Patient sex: F
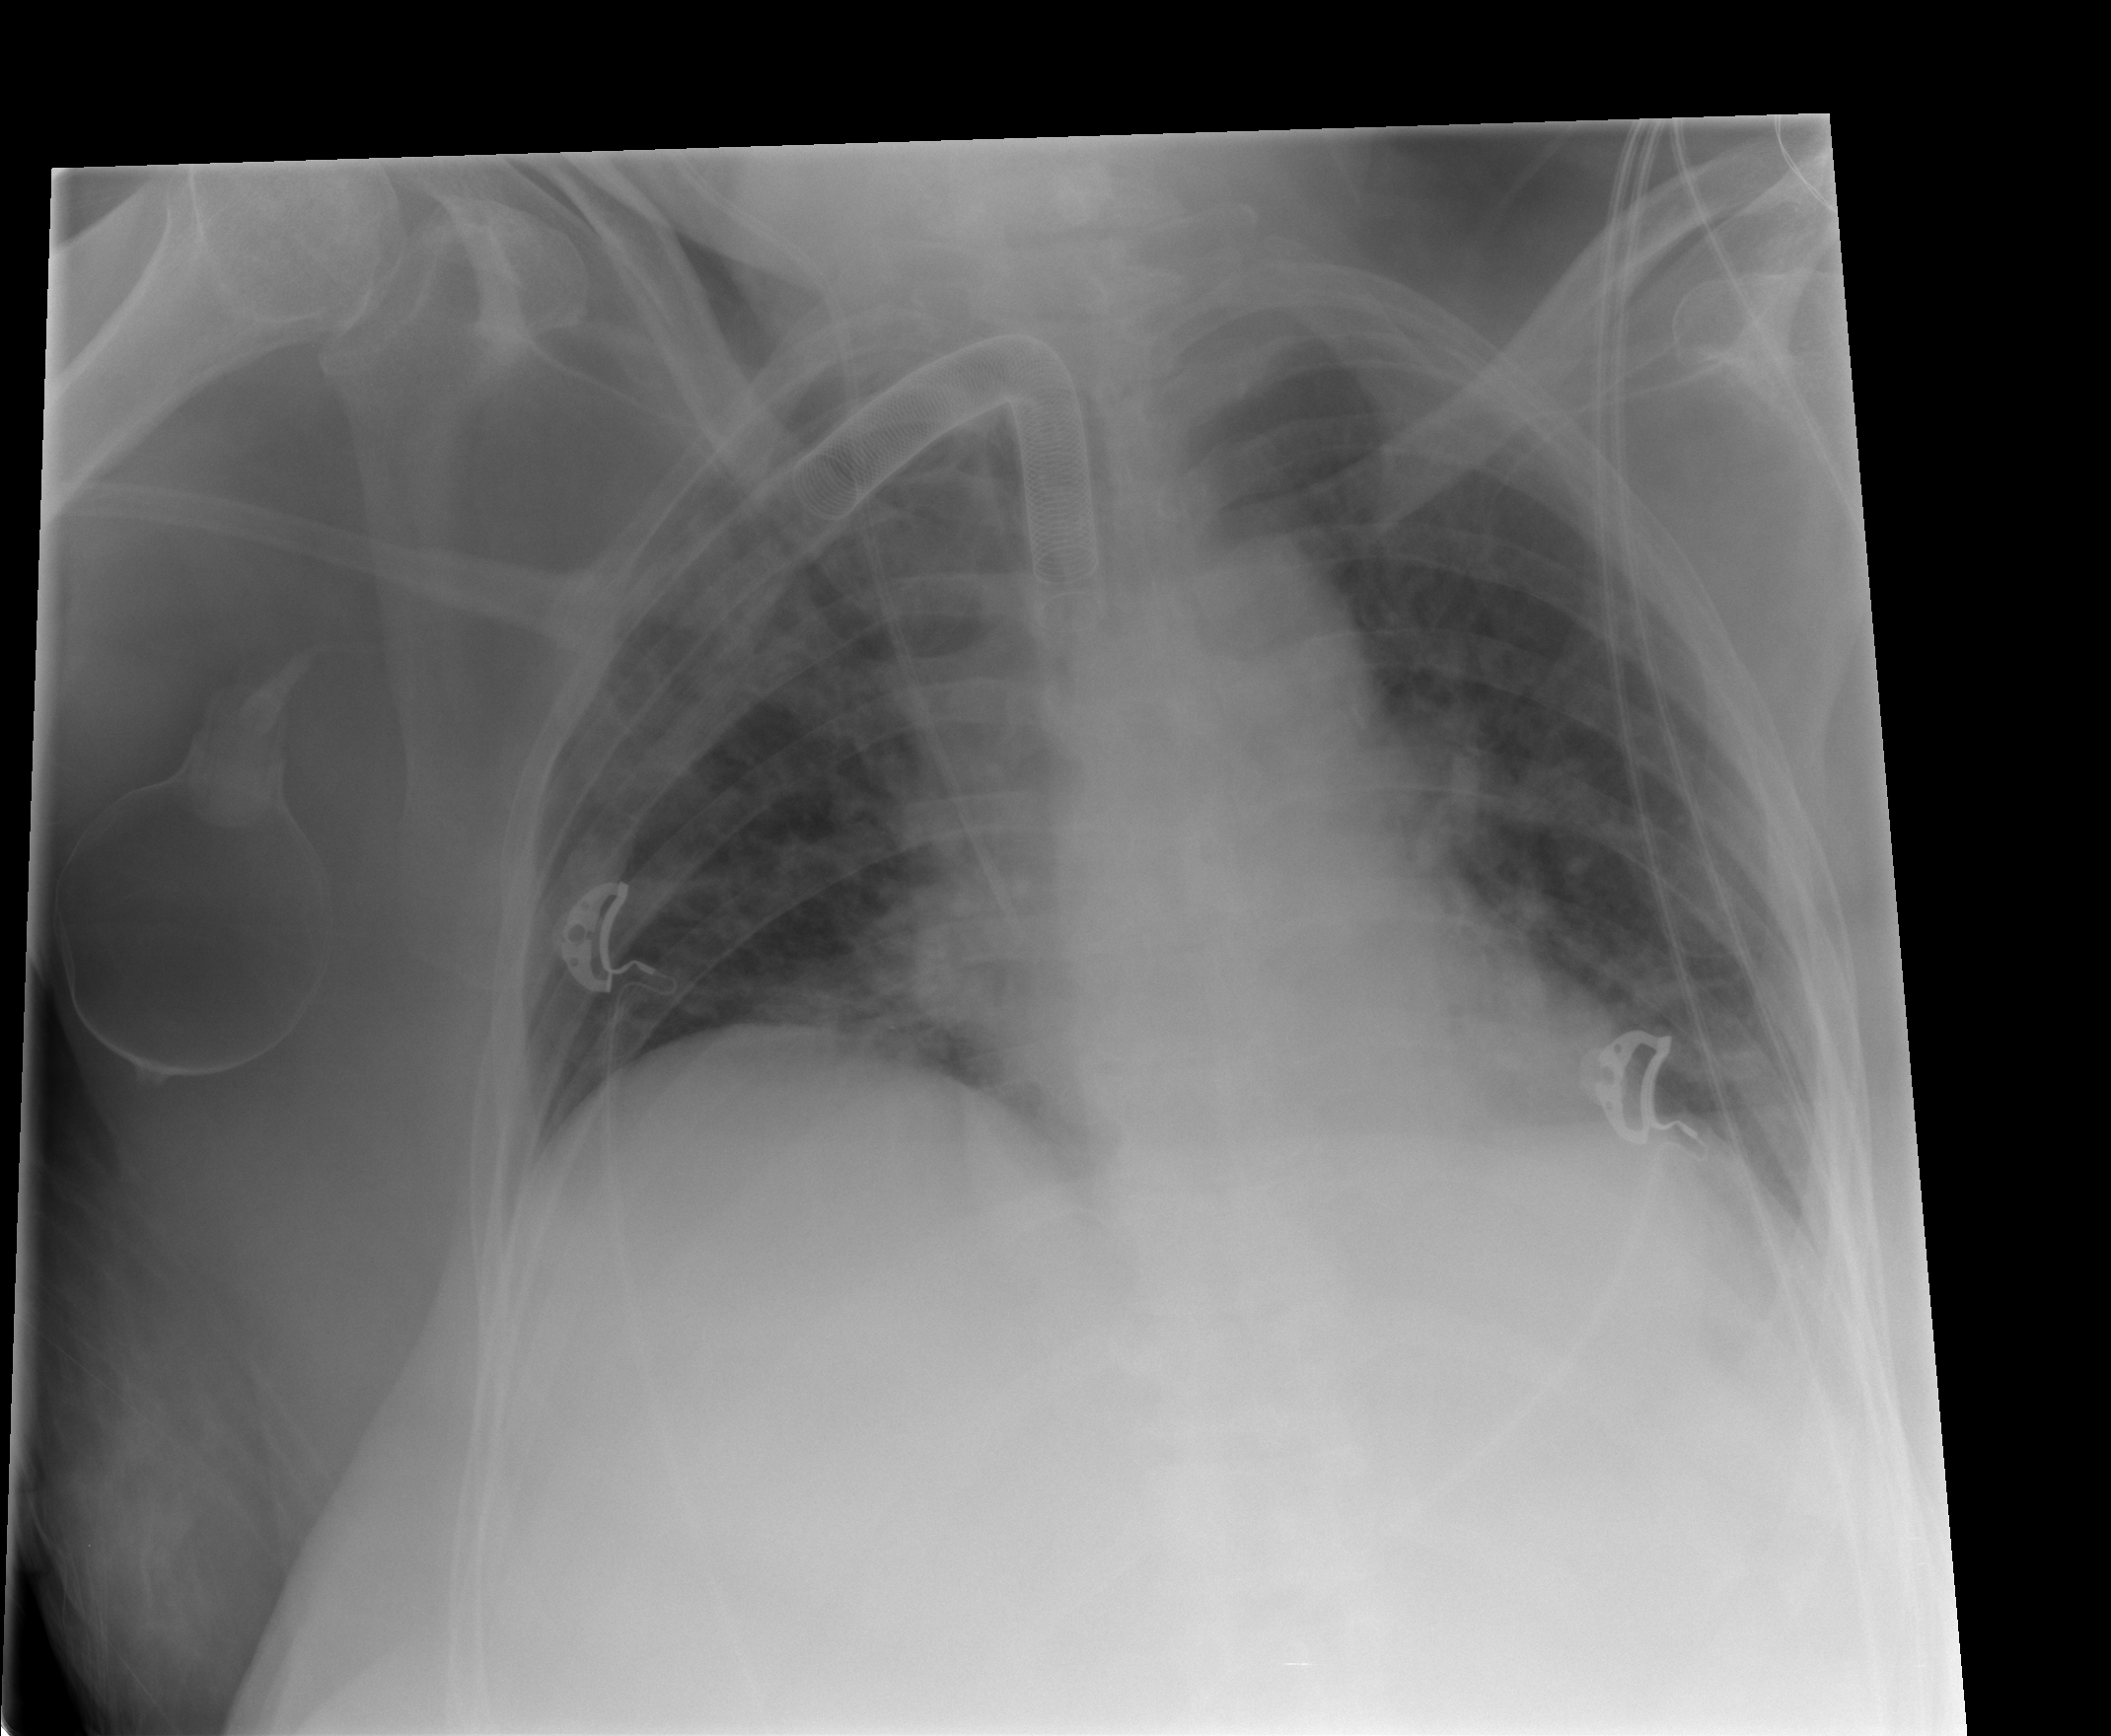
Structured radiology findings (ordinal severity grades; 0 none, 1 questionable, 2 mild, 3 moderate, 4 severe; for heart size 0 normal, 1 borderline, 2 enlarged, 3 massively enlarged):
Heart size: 0
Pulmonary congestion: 0
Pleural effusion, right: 0
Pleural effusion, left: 0
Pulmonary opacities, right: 3
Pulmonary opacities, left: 2
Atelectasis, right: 2
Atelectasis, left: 1